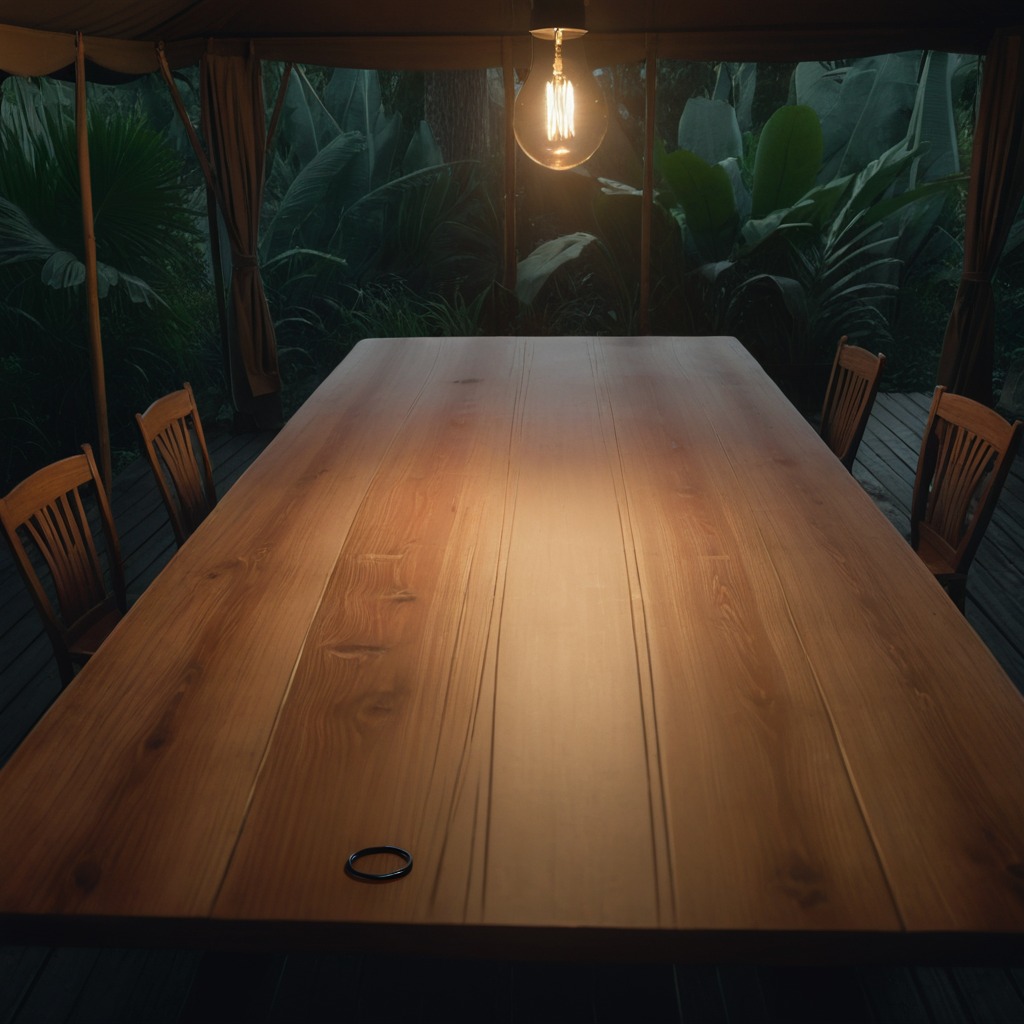
A rubber O-ring is lying on a wooden table inside a jungle field workshop tent at night dim ambient light soft shadows worn but